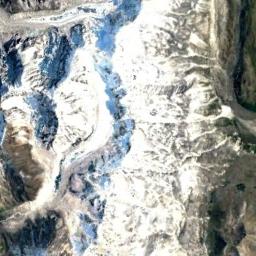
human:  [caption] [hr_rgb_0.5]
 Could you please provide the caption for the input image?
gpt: A snow-covered mountain covered in large areas .

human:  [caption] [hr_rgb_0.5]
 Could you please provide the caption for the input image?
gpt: The ground on the snowberg is uneven .

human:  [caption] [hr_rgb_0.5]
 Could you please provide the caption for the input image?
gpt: The snowberg is covered with glaciers .

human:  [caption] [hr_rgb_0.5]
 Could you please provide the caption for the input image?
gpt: The snow berg is consist of bare land and white snow .

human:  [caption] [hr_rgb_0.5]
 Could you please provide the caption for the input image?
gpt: There are much snow and some bare land on the snowberg .